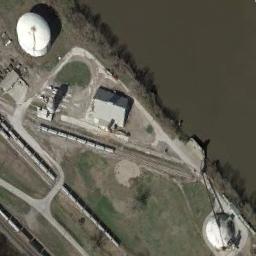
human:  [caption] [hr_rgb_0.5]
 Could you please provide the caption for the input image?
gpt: There are many different sized storage tanks in the factory, And there is a river outside the factory .

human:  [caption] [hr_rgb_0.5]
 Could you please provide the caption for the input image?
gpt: There are two white storage tanks on the grass next to the water .

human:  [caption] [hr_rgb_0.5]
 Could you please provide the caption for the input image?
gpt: There are two rows of white storage tanks and several rows of gray storage tanks .

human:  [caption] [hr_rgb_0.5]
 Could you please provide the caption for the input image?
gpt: There are many trees beside the storage tanks .

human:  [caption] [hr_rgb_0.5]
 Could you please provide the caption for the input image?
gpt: There are two storage tanks beside the river .